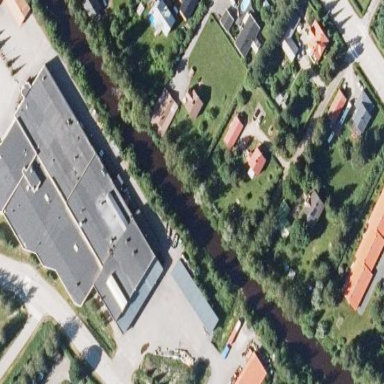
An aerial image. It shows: Manufacturing building.